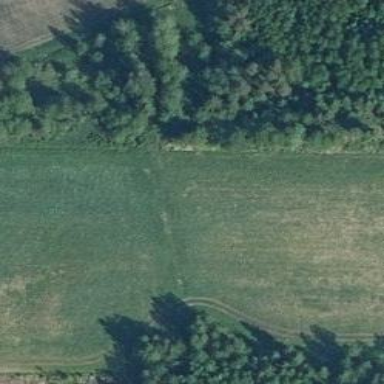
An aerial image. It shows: Path.